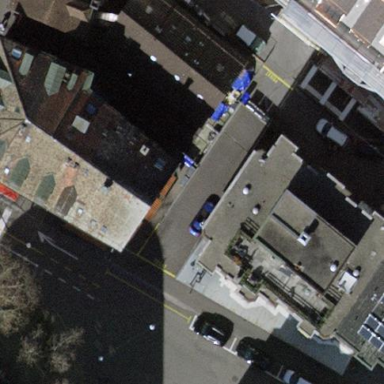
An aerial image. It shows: Building with gabled roof.